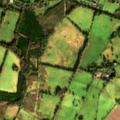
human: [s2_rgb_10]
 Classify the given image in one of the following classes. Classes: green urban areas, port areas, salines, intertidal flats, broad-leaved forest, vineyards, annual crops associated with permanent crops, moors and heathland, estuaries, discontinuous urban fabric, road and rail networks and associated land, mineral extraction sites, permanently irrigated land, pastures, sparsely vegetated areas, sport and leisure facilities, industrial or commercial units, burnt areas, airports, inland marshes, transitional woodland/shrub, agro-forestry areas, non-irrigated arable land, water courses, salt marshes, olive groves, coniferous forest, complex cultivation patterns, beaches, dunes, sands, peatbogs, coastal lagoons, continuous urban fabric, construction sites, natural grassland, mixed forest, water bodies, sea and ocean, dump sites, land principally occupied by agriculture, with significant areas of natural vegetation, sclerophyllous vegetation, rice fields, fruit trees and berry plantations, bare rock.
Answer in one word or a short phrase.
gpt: non-irrigated arable land, pastures, transitional woodland/shrub